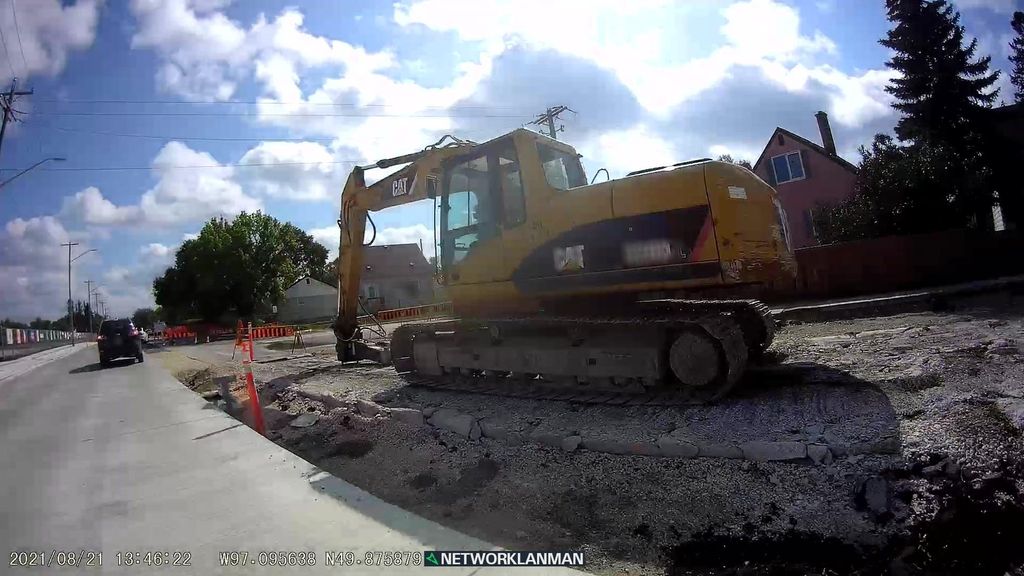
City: winnipeg